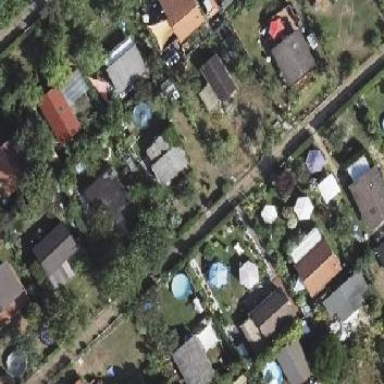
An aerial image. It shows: Plot in the allotments.